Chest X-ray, PA view. Patient: 42 years old, sex F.
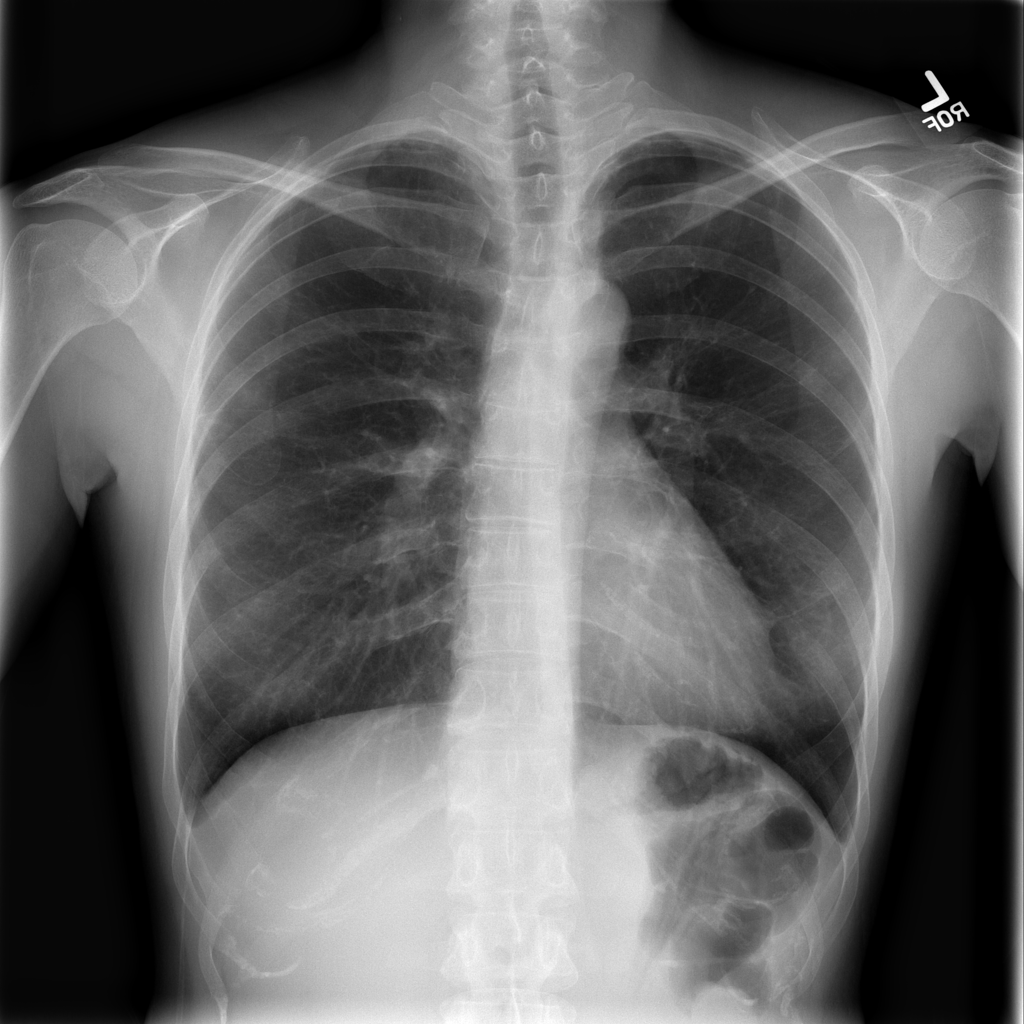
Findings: Nodule, Pleural_Thickening